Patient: sex F, age 60
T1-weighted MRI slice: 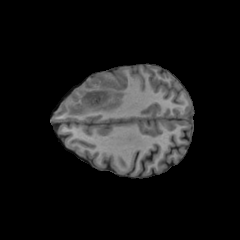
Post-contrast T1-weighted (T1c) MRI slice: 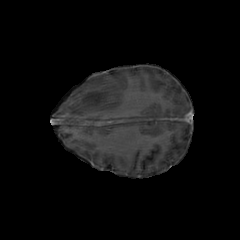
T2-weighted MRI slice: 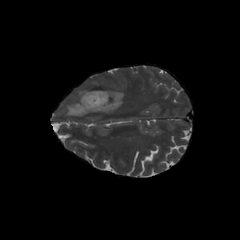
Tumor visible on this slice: yes
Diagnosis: Astrocytoma, IDH-mutant
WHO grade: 3